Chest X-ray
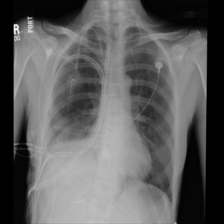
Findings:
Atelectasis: negative
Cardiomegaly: negative
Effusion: negative
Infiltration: negative
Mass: negative
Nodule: negative
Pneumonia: negative
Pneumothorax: negative
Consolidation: negative
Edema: negative
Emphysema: negative
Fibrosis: negative
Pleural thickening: negative
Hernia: negative